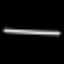
Label: line